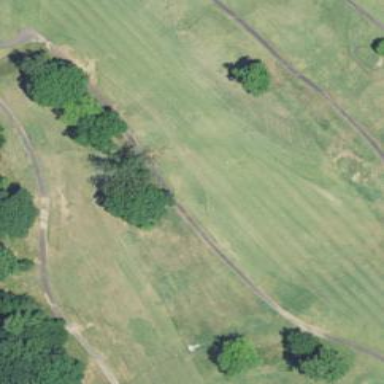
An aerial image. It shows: Golf fairway in the image.